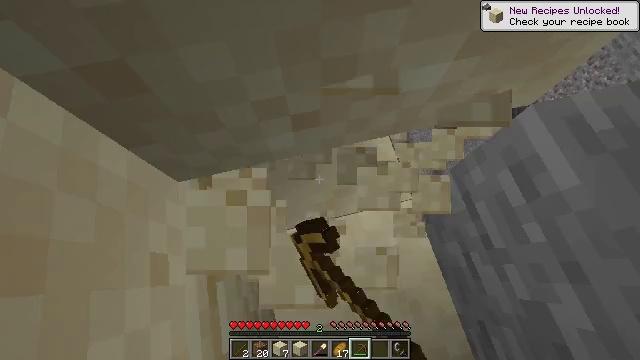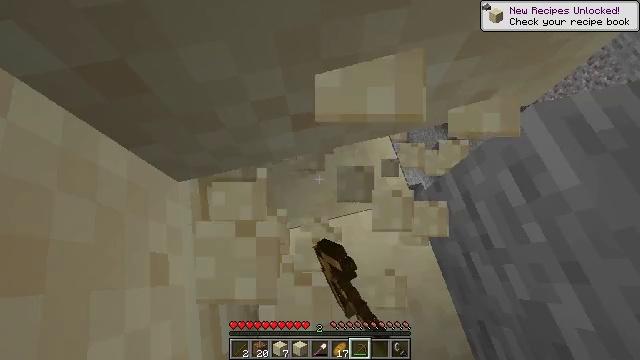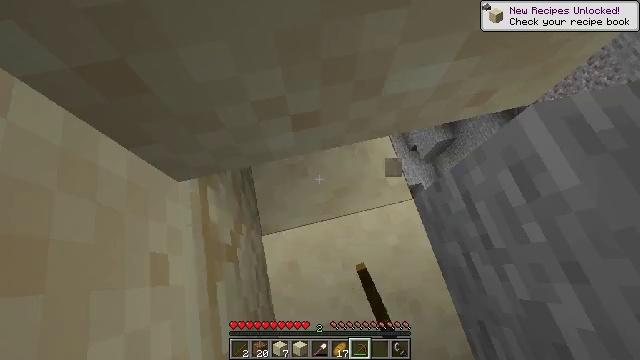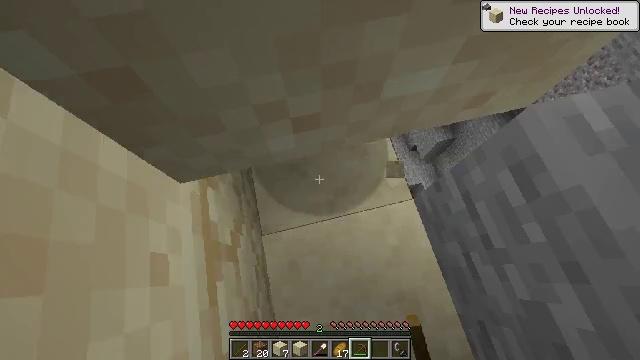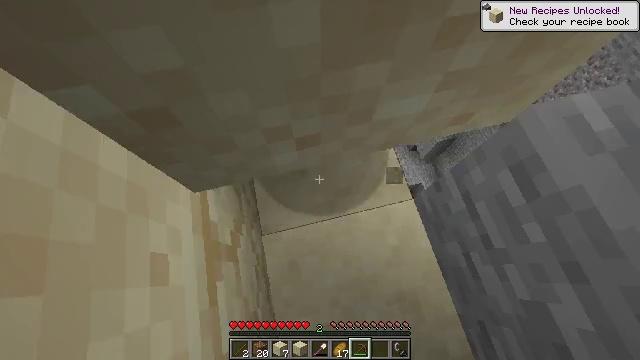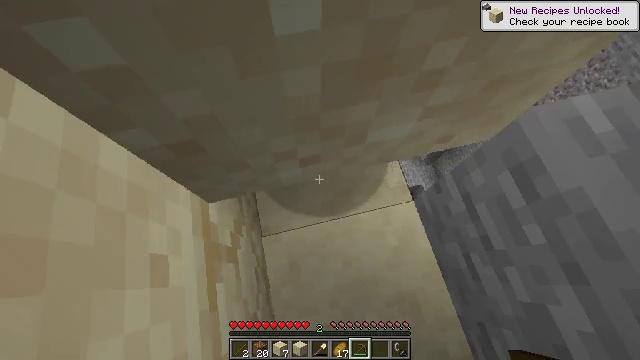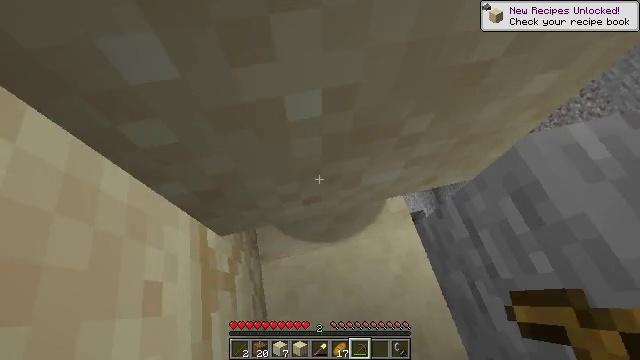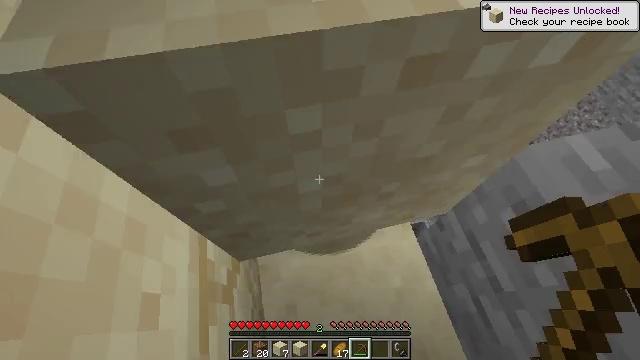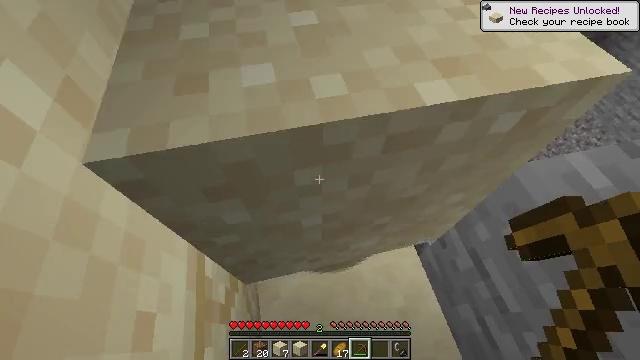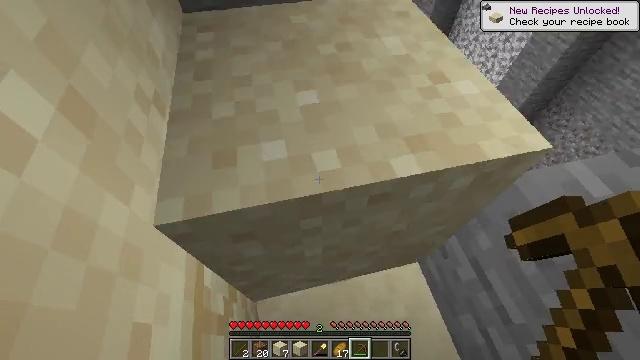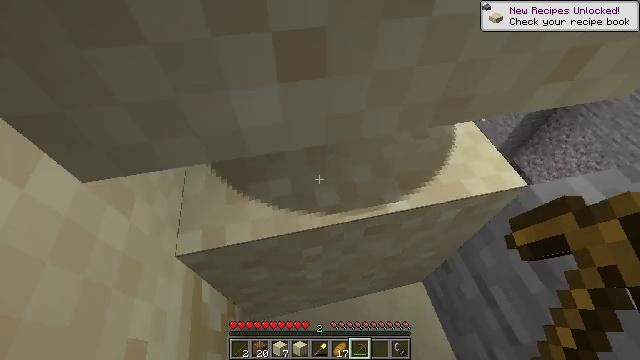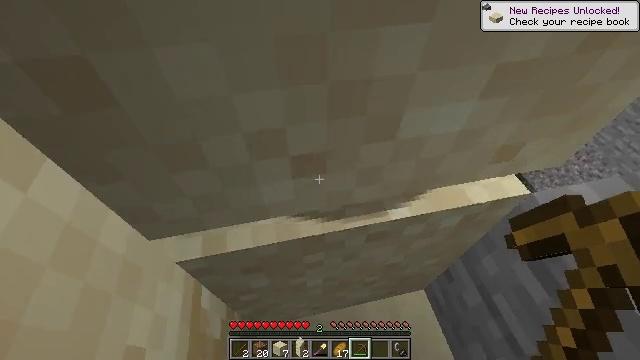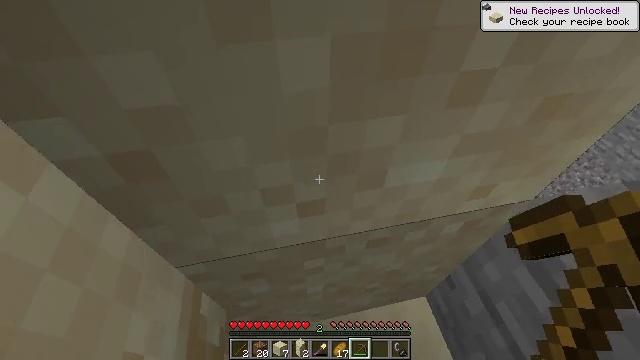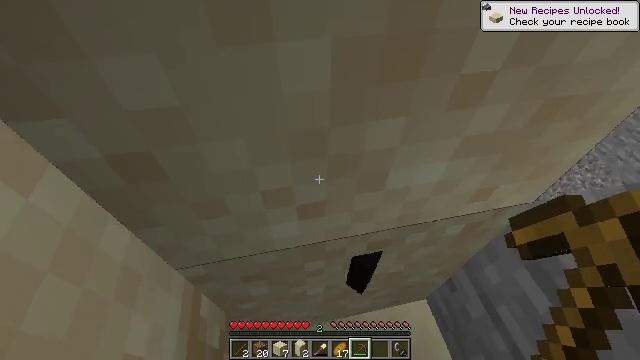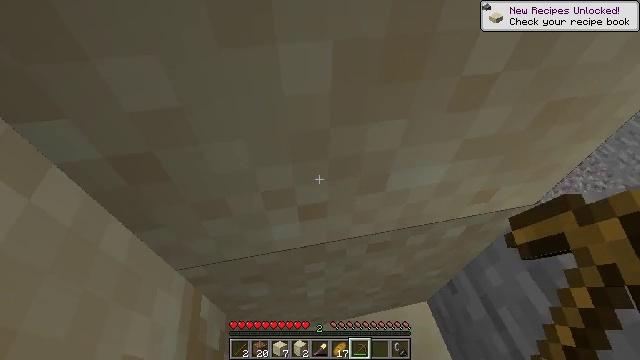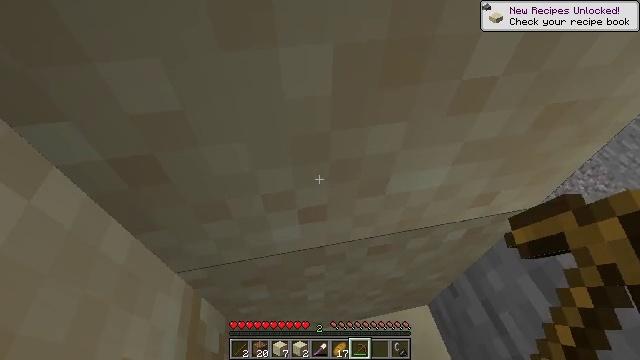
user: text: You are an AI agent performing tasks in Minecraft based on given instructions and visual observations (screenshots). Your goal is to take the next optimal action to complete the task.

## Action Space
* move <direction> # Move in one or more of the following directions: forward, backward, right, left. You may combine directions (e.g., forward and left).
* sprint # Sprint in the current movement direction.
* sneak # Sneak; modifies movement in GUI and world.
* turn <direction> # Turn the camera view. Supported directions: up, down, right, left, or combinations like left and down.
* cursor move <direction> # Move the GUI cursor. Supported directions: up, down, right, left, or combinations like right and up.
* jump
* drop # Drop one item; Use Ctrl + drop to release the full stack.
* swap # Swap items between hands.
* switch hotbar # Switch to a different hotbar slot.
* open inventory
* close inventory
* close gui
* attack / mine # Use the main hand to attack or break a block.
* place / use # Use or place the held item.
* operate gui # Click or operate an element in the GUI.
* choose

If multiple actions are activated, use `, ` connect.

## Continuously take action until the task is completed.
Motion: motion action
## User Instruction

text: Break the sand block.
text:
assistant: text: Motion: attack / mine
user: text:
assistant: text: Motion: no_op
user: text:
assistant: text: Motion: no_op
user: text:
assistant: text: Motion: no_op
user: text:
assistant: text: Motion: no_op
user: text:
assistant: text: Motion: turn up
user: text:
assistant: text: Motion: turn up
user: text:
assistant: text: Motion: turn up
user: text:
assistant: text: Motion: turn up
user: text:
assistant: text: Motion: turn up
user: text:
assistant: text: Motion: turn up
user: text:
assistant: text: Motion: turn up
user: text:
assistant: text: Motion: no_op
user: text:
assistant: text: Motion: no_op
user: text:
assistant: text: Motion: no_op
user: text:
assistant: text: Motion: no_op
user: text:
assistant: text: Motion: no_op
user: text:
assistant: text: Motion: no_op
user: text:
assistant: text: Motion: no_op
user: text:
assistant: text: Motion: no_op
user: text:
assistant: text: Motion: no_op
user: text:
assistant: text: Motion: turn left and up
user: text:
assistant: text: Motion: no_op
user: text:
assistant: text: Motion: turn left and up
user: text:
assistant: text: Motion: turn left and up
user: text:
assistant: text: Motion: turn left and up
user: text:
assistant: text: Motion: turn up
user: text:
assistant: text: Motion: turn up
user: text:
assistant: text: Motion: turn up
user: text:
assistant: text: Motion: turn up